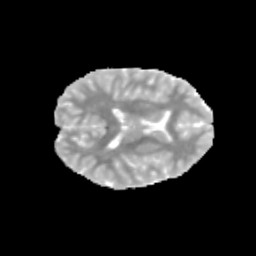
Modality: MD
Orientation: axial
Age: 11
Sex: male
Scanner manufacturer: siemens
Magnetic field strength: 3 T
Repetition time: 3.8 s
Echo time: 0.07 s